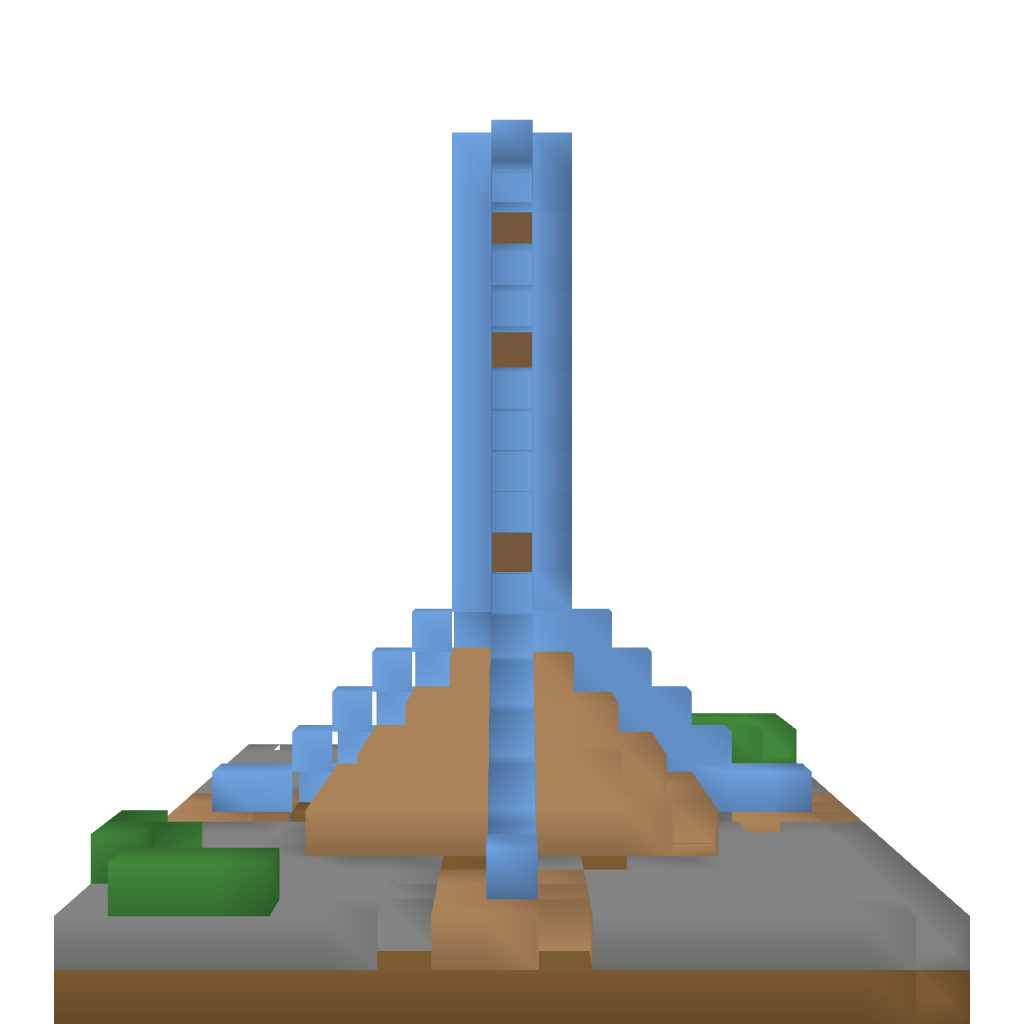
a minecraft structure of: Water fountain! high quality